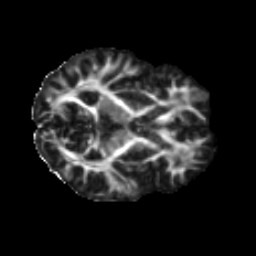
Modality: FA
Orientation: axial
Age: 39
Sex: male
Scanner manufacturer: ge
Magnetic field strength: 3 T
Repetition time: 7.8 s
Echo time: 0.061 s